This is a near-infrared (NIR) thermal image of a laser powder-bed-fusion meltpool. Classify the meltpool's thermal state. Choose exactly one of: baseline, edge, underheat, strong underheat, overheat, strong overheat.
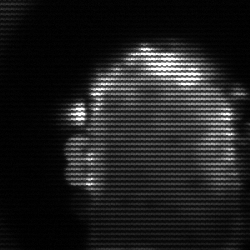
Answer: baseline